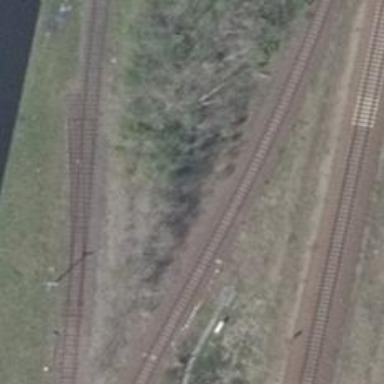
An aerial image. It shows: Railway yard in service.